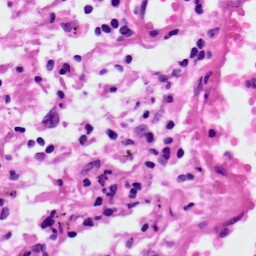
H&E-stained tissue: Lung